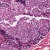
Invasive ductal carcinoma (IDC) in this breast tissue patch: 0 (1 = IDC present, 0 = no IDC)